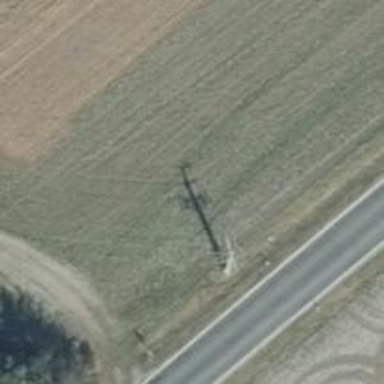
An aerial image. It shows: Minor power line.